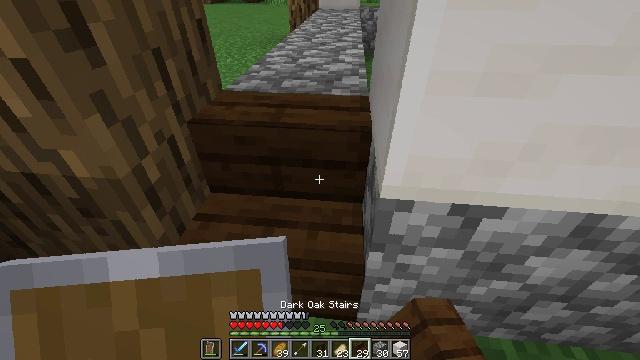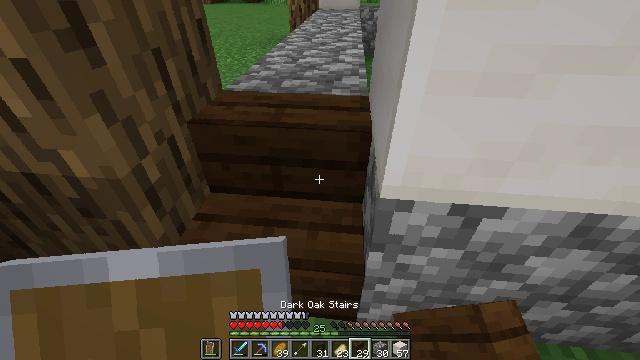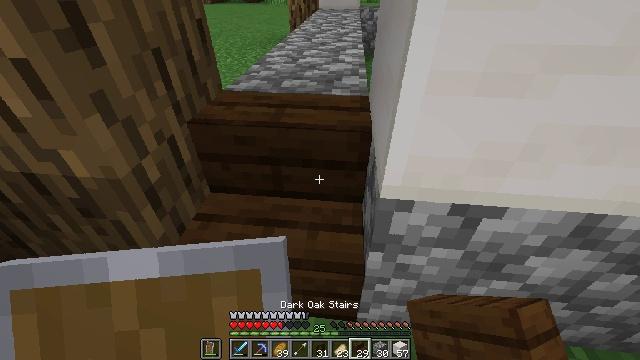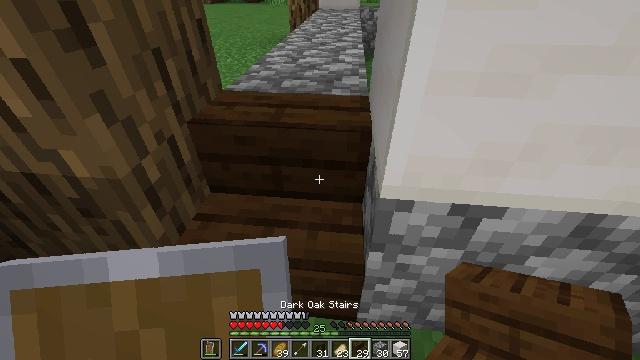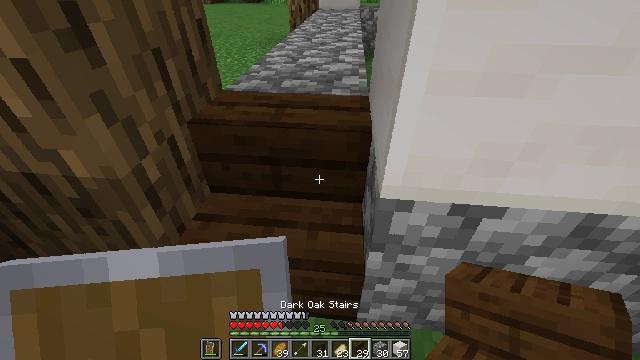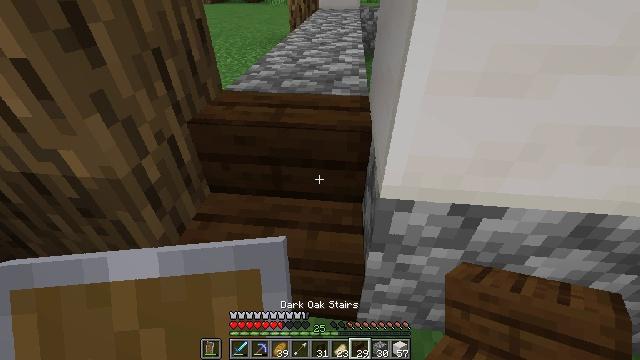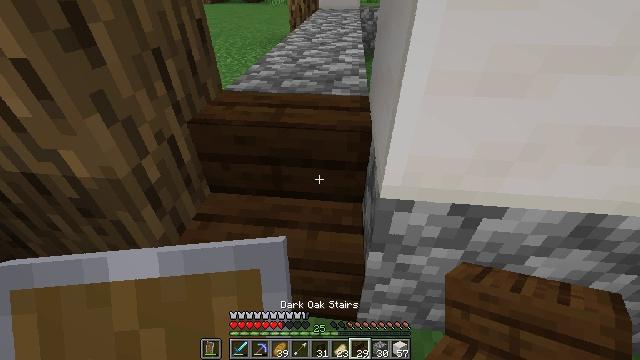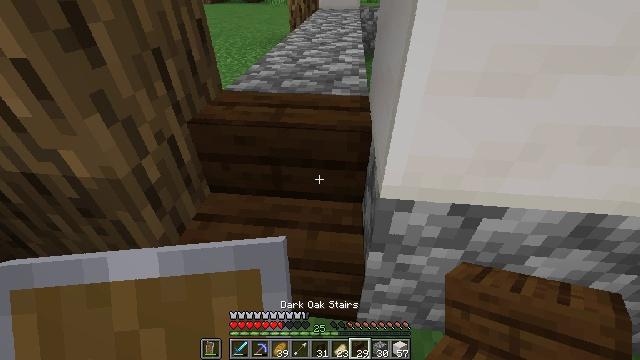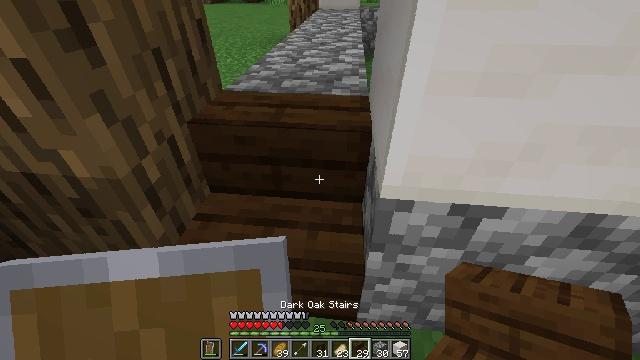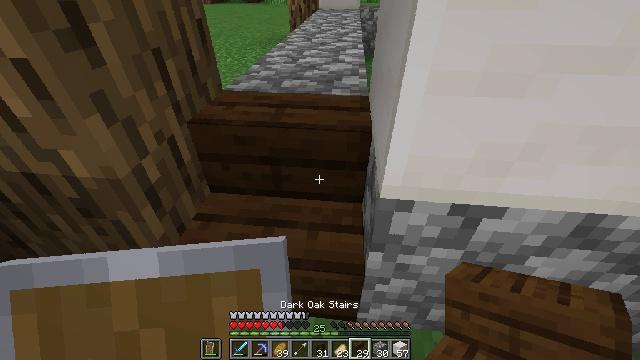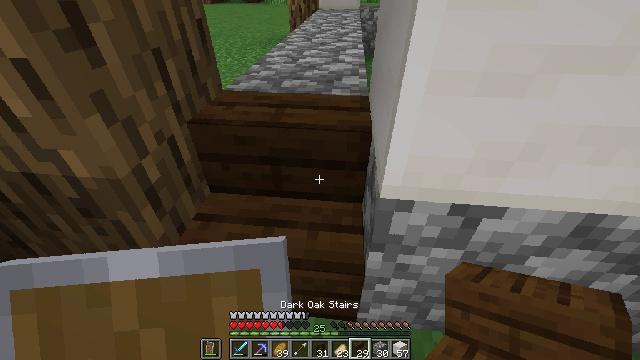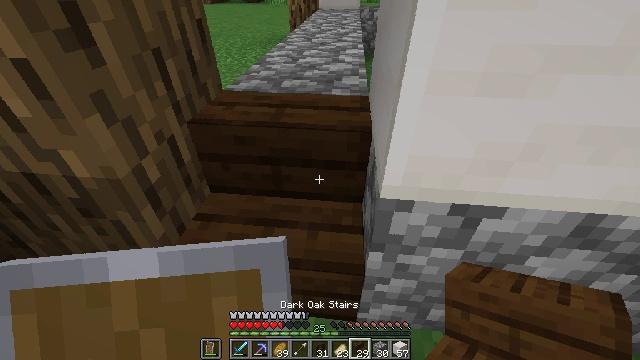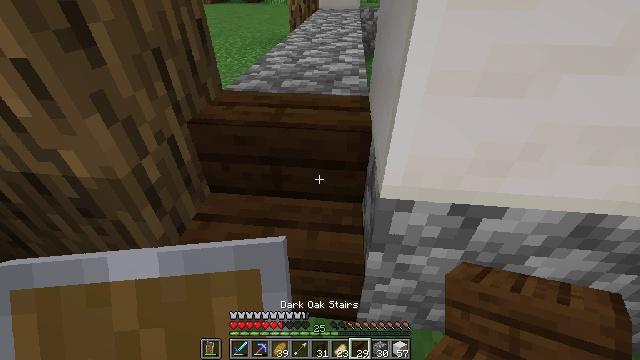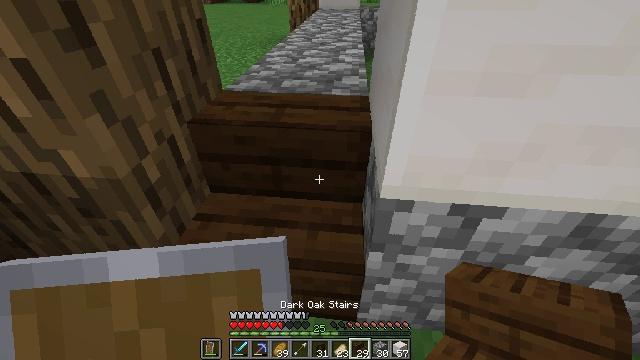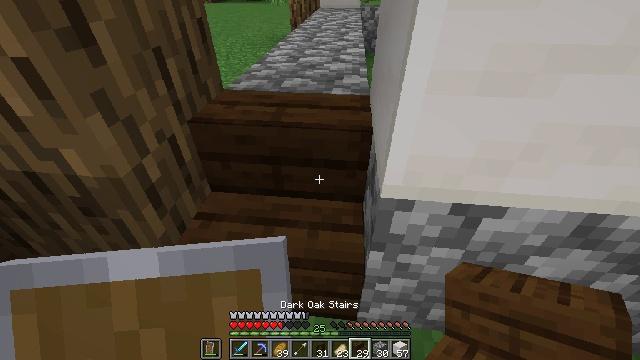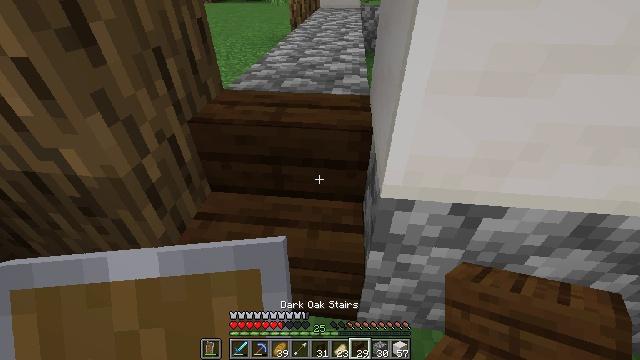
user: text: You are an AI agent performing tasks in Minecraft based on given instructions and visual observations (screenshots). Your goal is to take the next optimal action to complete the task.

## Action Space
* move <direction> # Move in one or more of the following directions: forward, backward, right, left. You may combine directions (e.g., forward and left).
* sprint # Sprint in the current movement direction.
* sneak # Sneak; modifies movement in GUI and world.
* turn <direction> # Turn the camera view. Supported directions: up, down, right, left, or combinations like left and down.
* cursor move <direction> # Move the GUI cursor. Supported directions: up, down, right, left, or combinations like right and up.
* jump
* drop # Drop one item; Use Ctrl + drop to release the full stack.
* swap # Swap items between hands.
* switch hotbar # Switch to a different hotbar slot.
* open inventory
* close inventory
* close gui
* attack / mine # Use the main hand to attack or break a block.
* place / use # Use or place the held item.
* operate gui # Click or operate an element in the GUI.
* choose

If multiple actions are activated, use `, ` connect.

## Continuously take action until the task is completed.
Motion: motion action
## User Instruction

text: Remove the dark oak stairs from the build.
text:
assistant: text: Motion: no_op
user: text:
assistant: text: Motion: no_op
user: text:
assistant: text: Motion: no_op
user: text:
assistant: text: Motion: no_op
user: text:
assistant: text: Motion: no_op
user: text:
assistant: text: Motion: no_op
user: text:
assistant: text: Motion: no_op
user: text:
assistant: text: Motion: no_op
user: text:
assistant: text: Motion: no_op
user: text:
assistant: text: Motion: no_op
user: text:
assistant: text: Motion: no_op
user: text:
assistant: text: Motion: no_op
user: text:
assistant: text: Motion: no_op
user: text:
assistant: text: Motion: no_op
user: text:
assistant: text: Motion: no_op
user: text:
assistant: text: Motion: no_op
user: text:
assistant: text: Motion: attack / mine
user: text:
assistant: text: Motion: attack / mine
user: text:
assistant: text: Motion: attack / mine
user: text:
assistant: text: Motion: attack / mine
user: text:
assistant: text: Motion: attack / mine
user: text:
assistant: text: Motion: attack / mine
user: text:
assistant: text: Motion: attack / mine
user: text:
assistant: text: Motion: attack / mine
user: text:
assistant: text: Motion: attack / mine
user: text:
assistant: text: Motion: attack / mine
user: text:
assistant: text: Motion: turn left and down, attack / mine
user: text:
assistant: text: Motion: turn down, attack / mine
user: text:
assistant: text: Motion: attack / mine
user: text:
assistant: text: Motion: attack / mine